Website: apple
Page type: payment
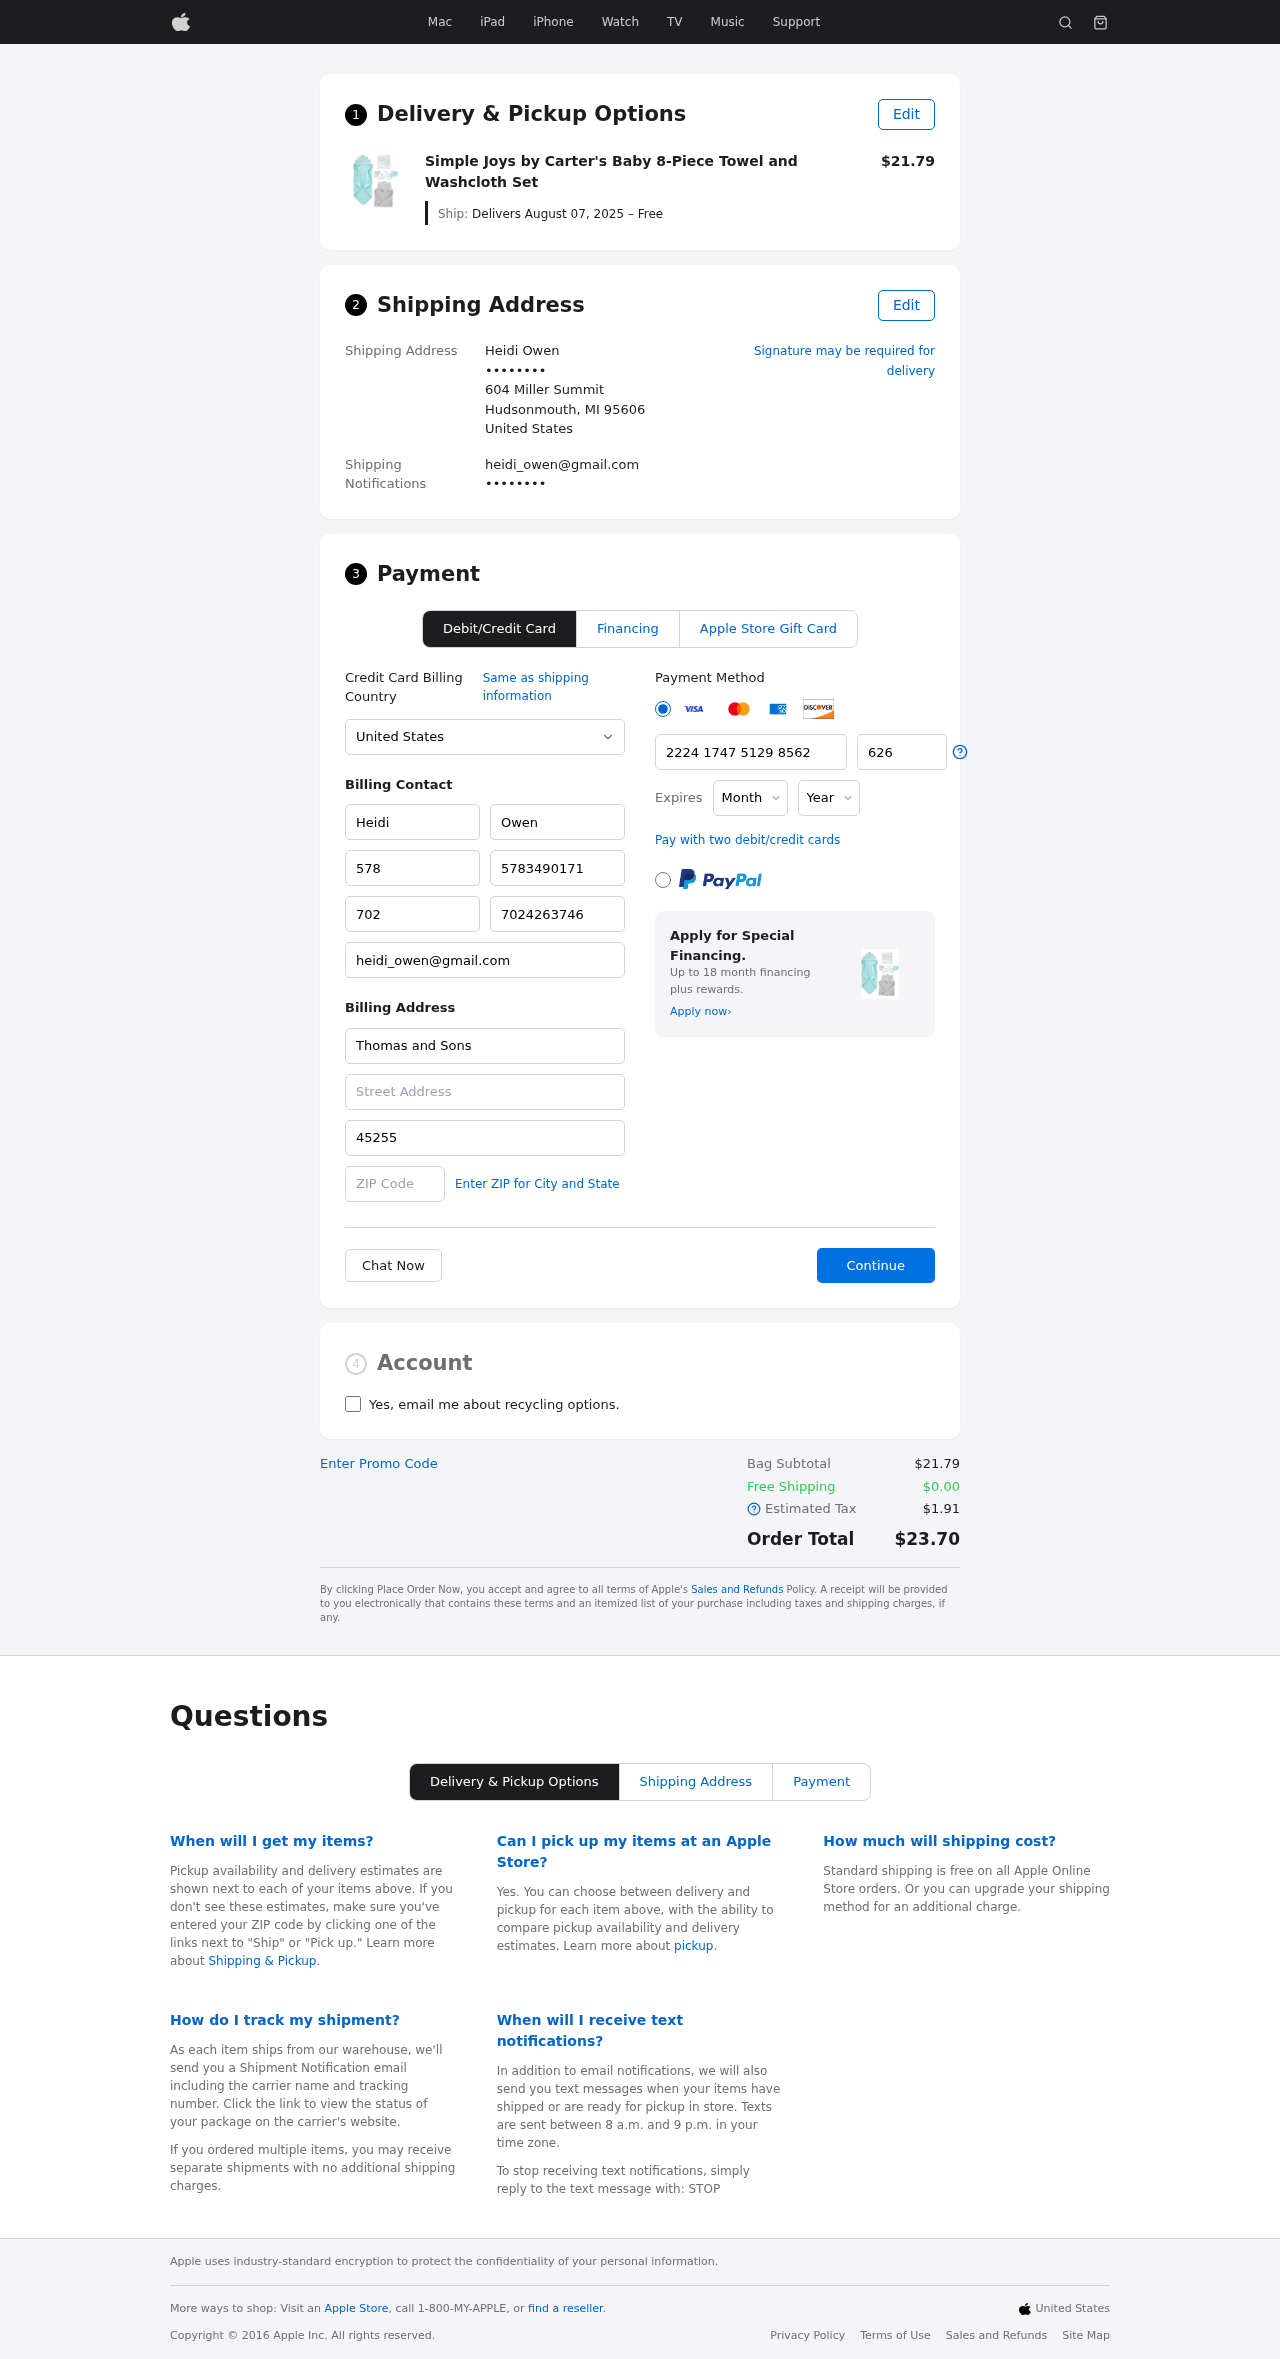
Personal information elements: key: PII_CARD_CVV
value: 626
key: PII_CARD_EXPIRY_MONTH
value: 10
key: PII_CARD_EXPIRY_YEAR
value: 27
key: PII_CARD_NUMBER
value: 2224 1747 5129 8562
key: PII_CITY_STATE_ZIP
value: Hudsonmouth, MI 95606
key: PII_COMPANY
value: Thomas and Sons
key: PII_COUNTRY
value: United States
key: PII_EMAIL
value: heidi_owen@gmail.com
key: PII_EMAIL2
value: heidi_owen@gmail.com
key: PII_FIRSTNAME
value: Heidi
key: PII_FULLNAME
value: Heidi Owen
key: PII_LASTNAME
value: Owen
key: PII_PHONE3
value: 5783490171
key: PII_PHONE_ALT
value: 7024263746
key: PII_PHONE_ALT_AREA
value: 702
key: PII_PHONE_AREA
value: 578
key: PII_SECURITY_CODE
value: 45255
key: PII_STREET
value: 604 Miller Summit
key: PII_PHONE
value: ••••••••
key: PII_PHONE2
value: ••••••••
Product elements: key: PRODUCT1_NAME
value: Simple Joys by Carter's Baby 8-Piece Towel and Washcloth Set
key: PRODUCT1_PRICE
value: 21.79
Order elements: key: ORDER_DELIVERY_DATE
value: Delivers August 07, 2025 – Free
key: ORDER_SUBTOTAL
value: $21.79
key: ORDER_SHIPPING_COST
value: $0.00
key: ORDER_TAX
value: $1.91
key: ORDER_TOTAL
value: $23.70